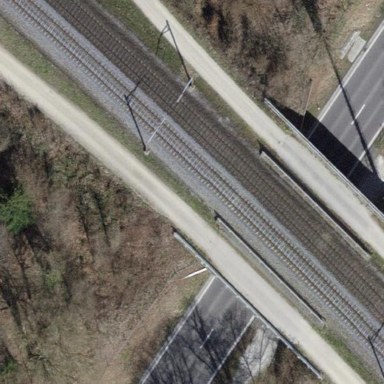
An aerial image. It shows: Man-made bridge.